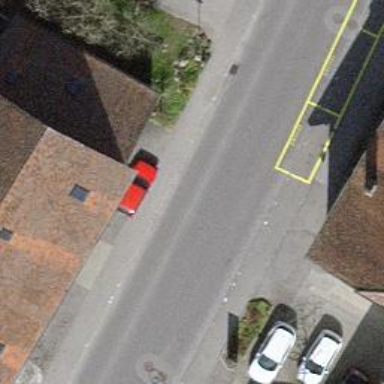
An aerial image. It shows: Post box.